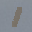
Label: 1